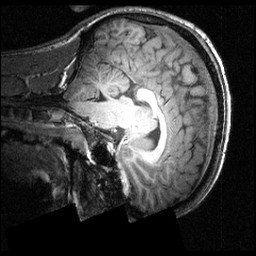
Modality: T1w
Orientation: sagittal
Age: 21
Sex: male
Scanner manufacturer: siemens
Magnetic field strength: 3.951 T
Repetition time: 1.5 s
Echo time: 0.00335 s